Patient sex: F
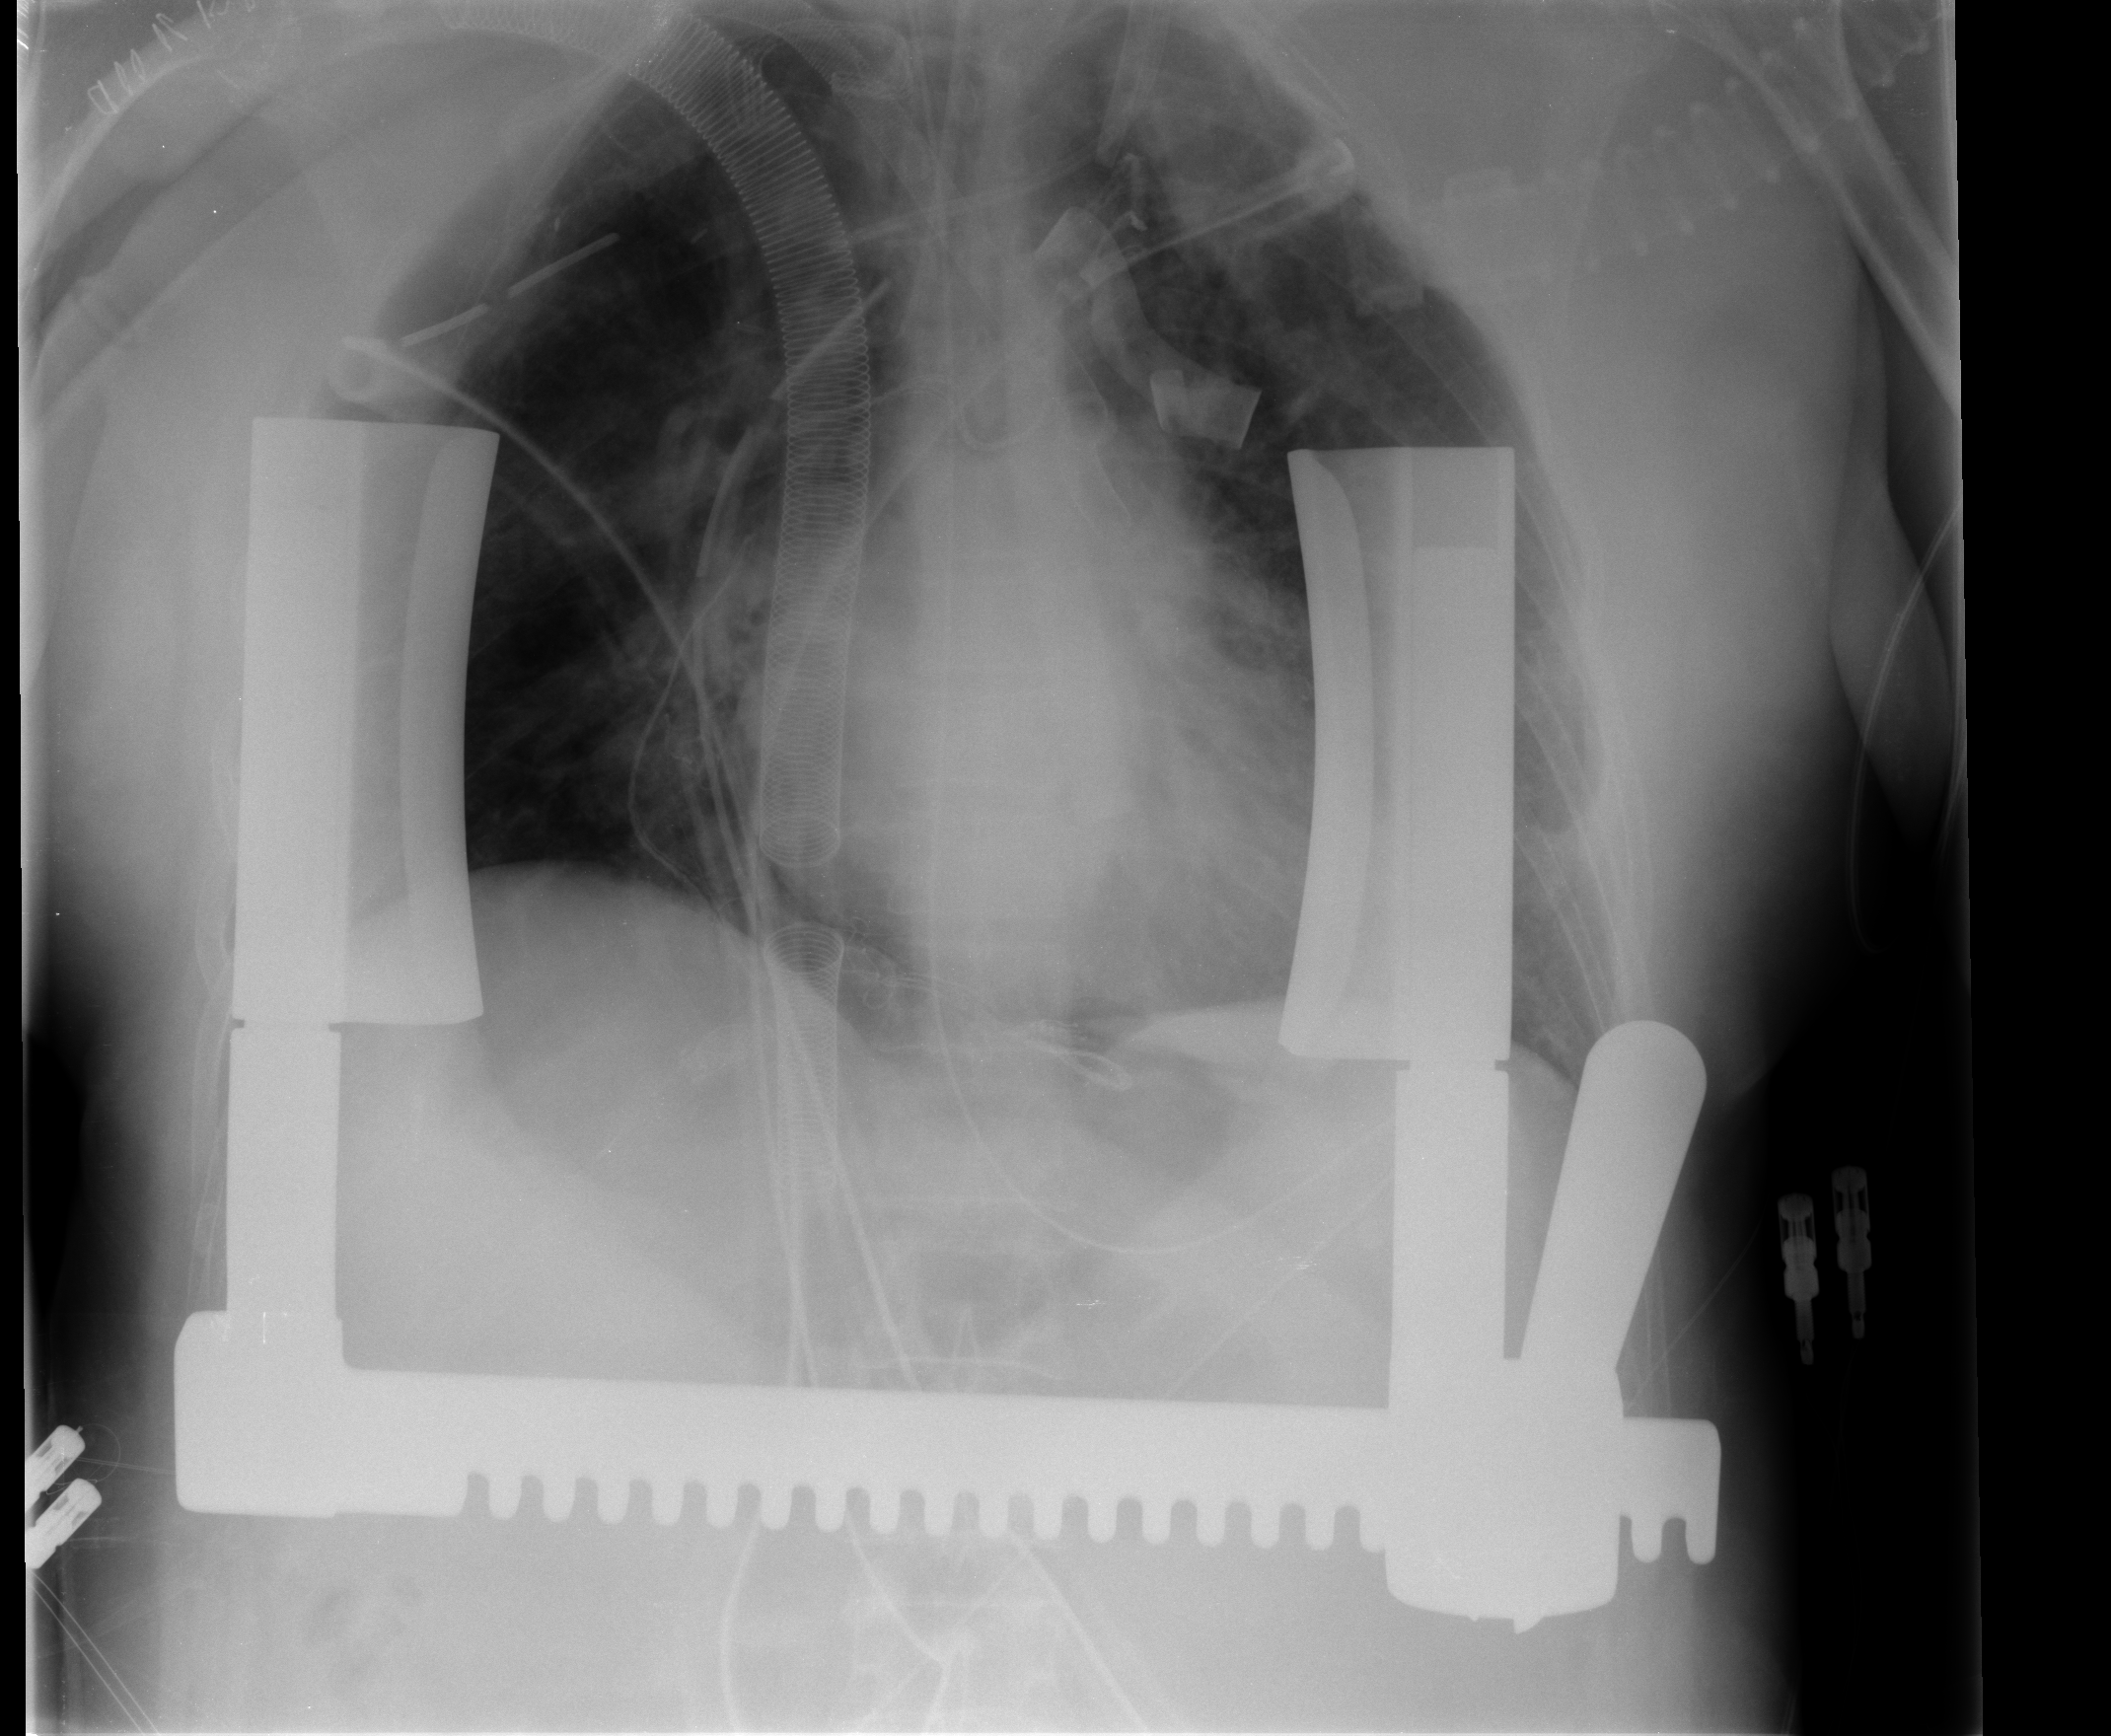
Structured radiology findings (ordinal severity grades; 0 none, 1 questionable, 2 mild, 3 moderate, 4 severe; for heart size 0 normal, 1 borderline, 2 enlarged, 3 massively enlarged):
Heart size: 0
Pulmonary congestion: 1
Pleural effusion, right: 0
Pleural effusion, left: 0
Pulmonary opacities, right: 0
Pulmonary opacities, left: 0
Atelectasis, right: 3
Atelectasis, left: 1